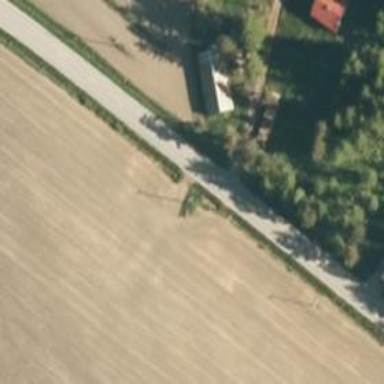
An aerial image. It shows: Tertiary road.